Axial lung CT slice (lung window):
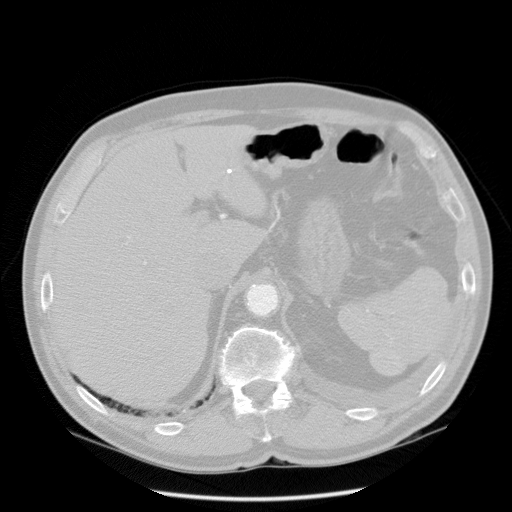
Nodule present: no